高一 · 计数
（2019$\cdot$衡水二模）某中学 2018 年的高考考生人数是 2015 年高考考生人数的 1.5 倍, 为了更好地对比该校考生的升学情况, 统计了该校 2015 年和 2018 年的高考情况, 得到如图柱状图:则下列结论正确的是（）

2015年高考数据统计

2018 年高考数据统计
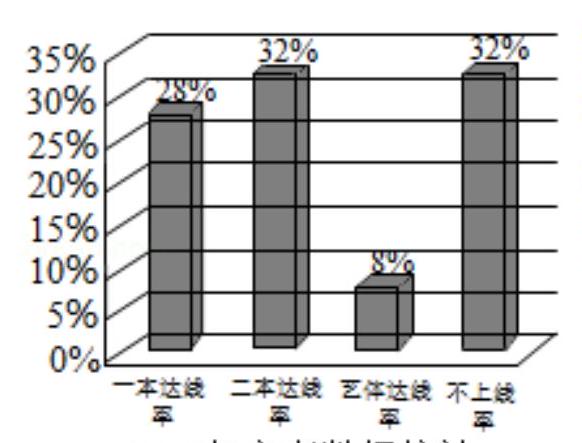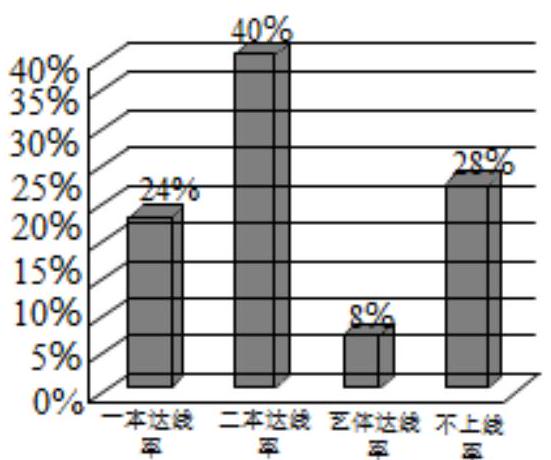
与 2015 年相比, 2018 年一本达线人数减少

B. 与 2015 年相比, 2018 年二本达线人数增加了 0.5 倍
C. 2015 年与 2018 年艺体达线人数相同

D. 与 2015 年相比, 2018 年不上线的人数有所增加
答案: D
解析: 设 2015 年高考考生人数为 $x$, 则 2018 年高考考生人数为 1.5 线,

由 $24 \% \cdot 1.5 x-28 \% \cdot x=8 \% \cdot x>0$, 故选项 $A$ 不正确;

由 $(40 \% \cdot 1.5 x-32 \% \cdot x) \div 32 \% \cdot x=\frac{7}{8}$, 故选项 $B$ 不正确;

由 $8 \% \cdot 1.5 x-8 \% \cdot x=4 \% \cdot x>0$, 故选项 C 不正确;

由 $28 \% \cdot 1.5 x-32 \% \cdot x=42 \% \cdot x>0$, 故选项 $D$ 正确.

故选: D.